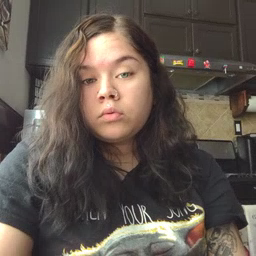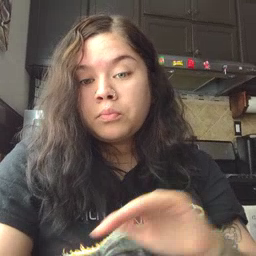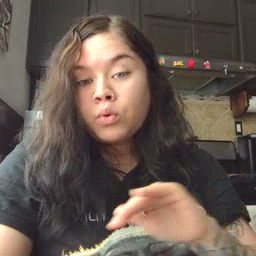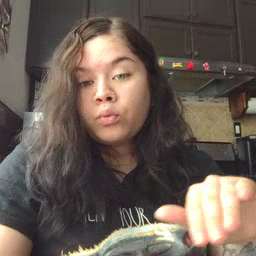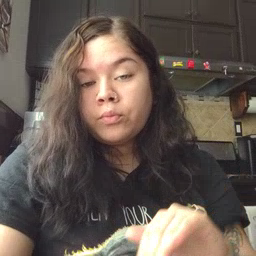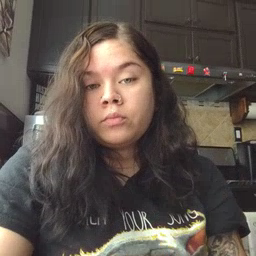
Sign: pool